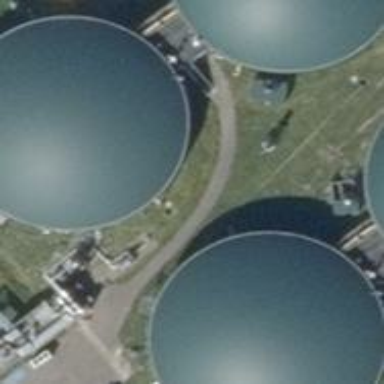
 housing covered reservoir. There is power generator inside the building."